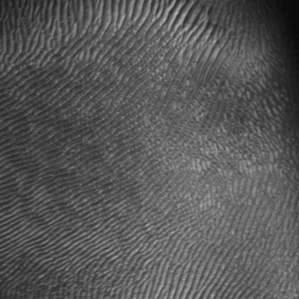
Label: frost